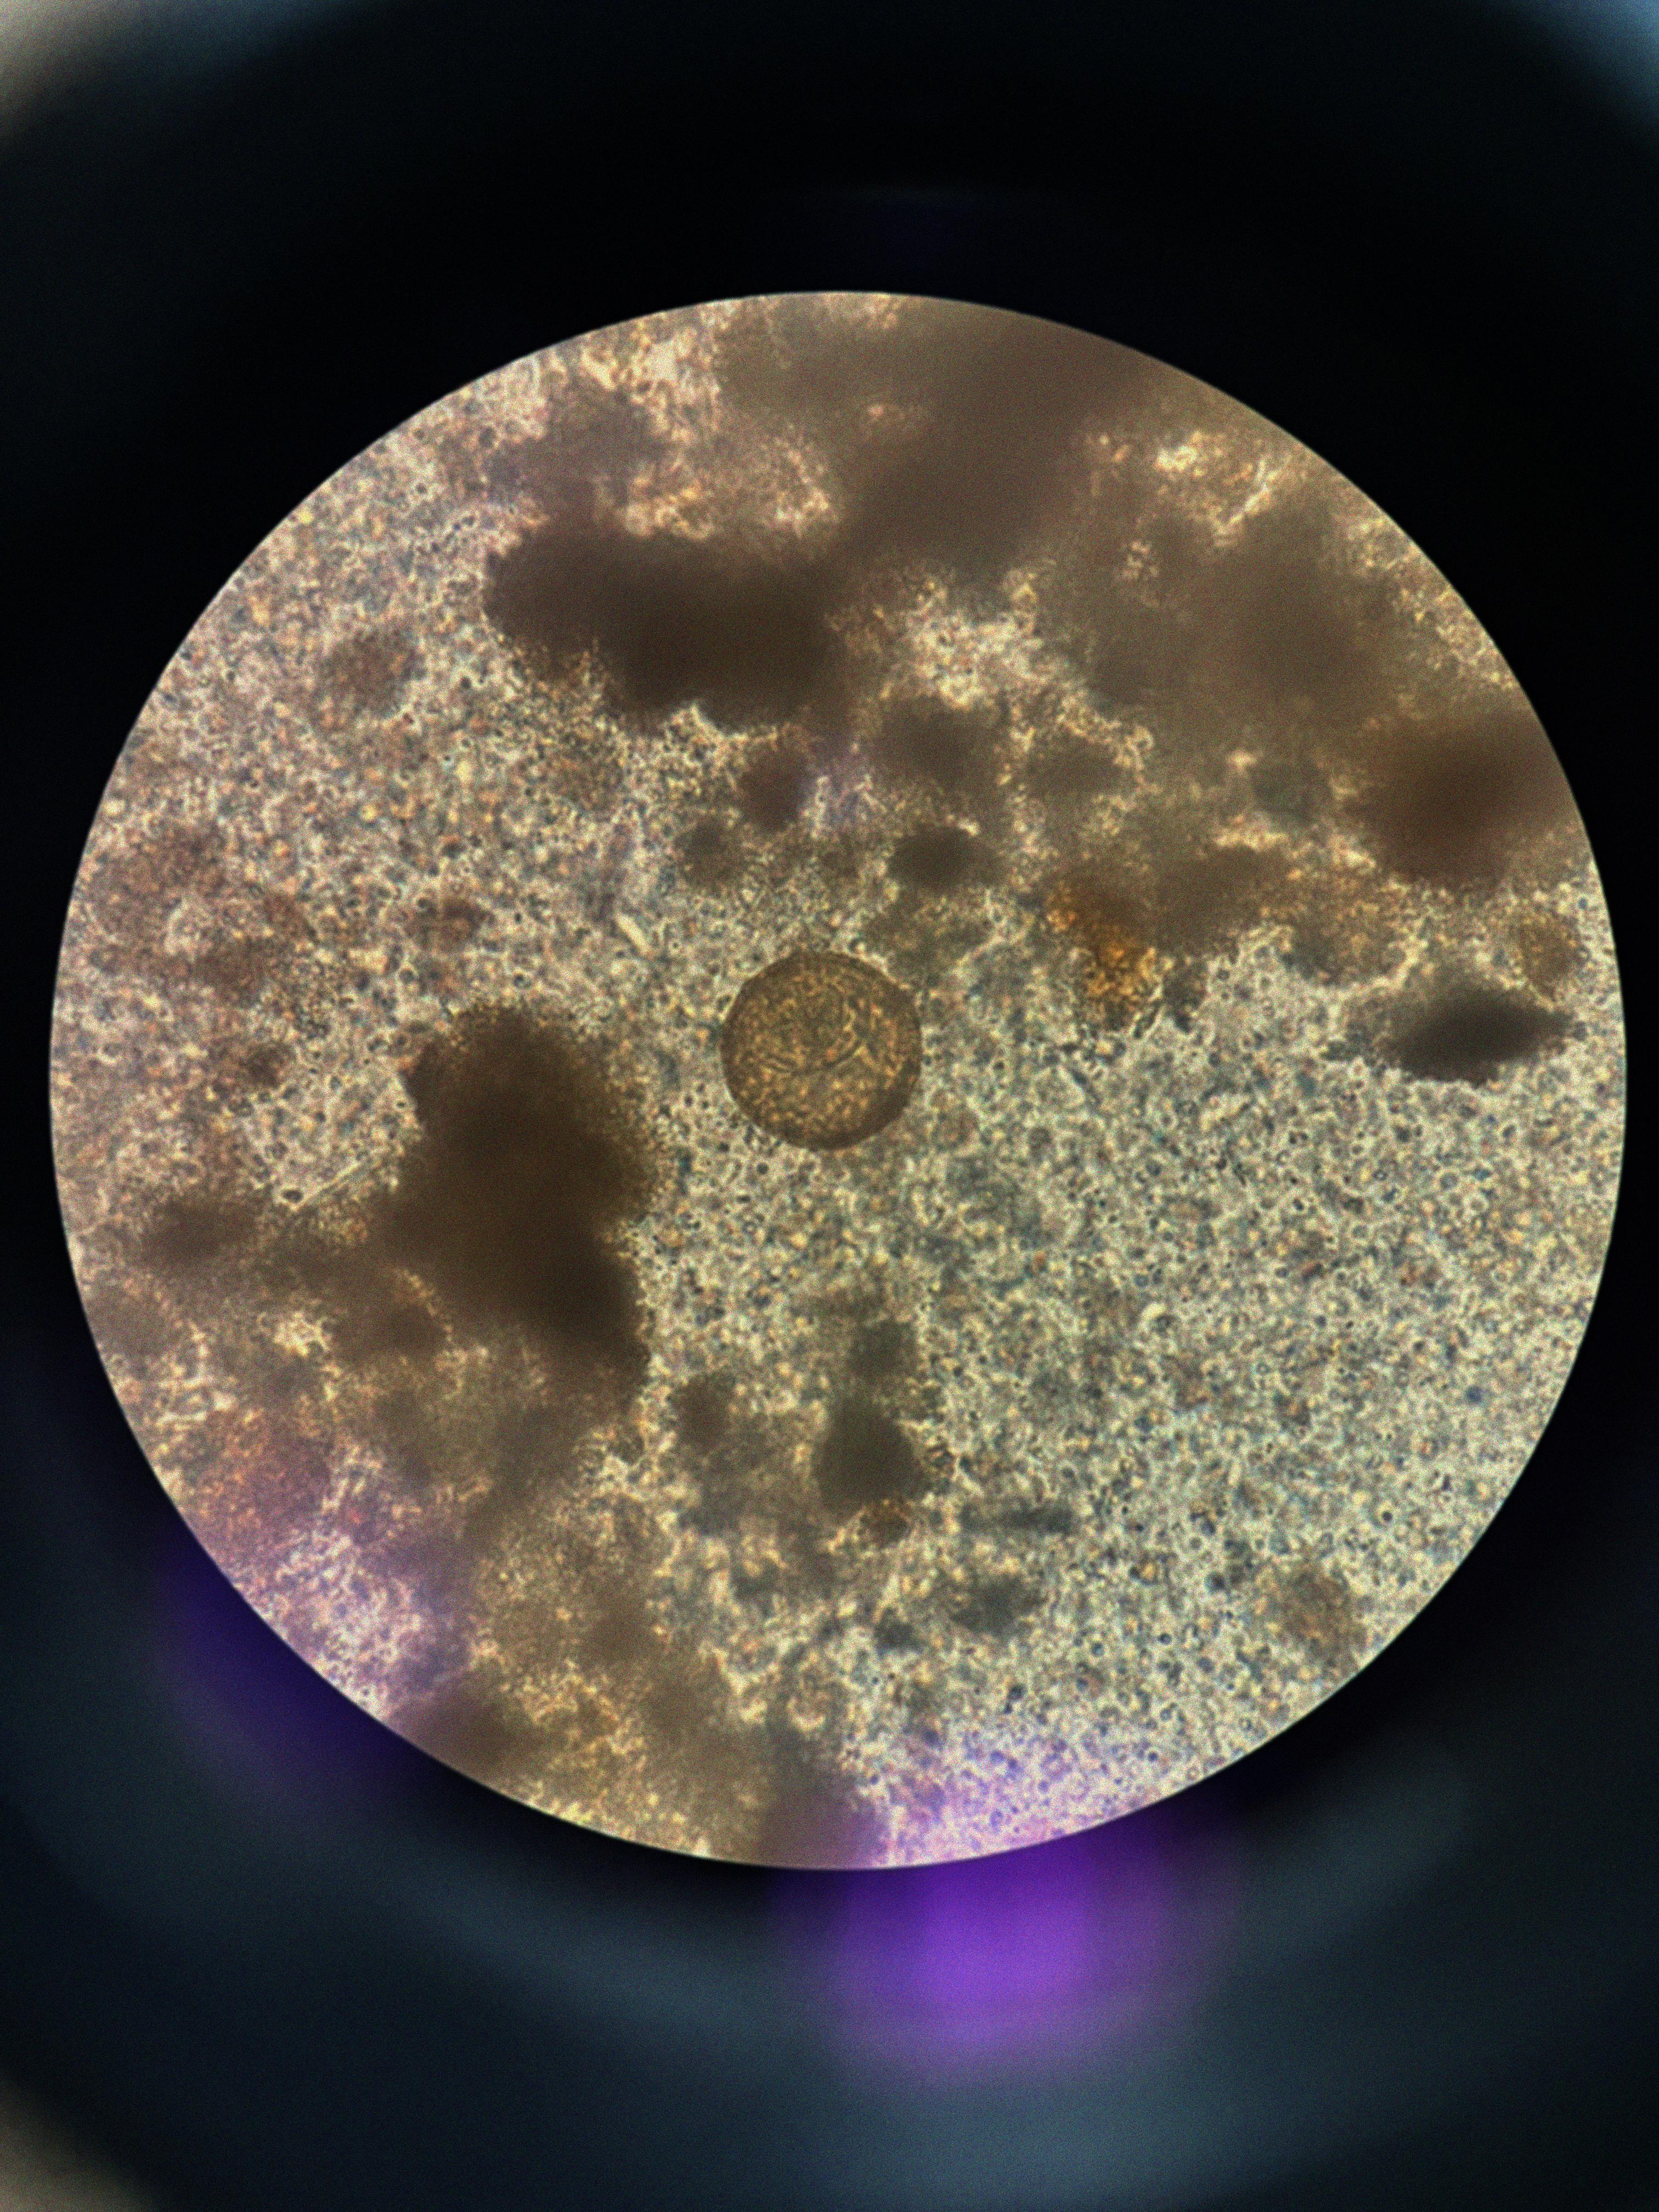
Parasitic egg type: Hymenolepis diminuta